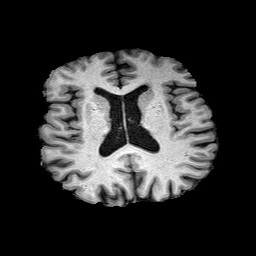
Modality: T1w
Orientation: coronal
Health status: healthy